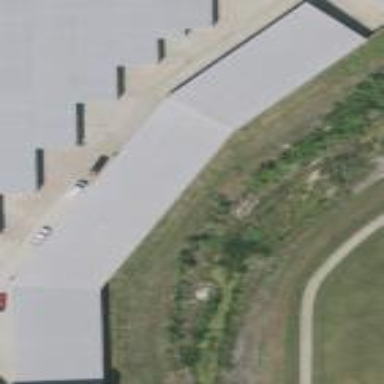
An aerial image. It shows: Warehouse with flat roof.